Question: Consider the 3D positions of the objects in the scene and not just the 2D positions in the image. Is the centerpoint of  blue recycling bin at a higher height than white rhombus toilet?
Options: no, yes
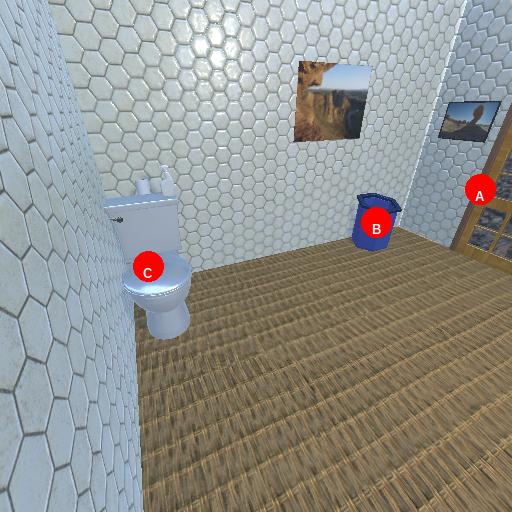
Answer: no